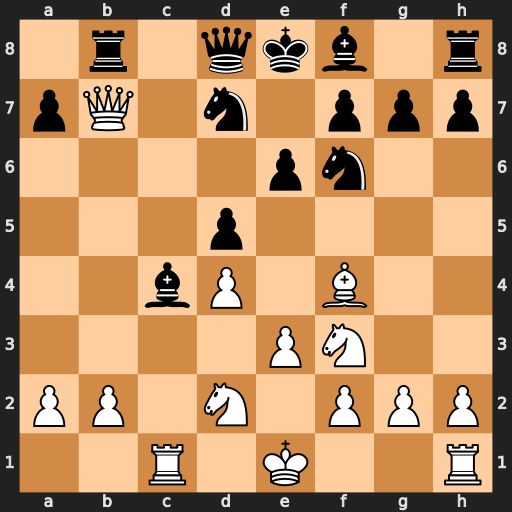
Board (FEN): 1r1qkb1r/pQ1n1ppp/4pn2/3p4/2bP1B2/4PN2/PP1N1PPP/2R1K2R
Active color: w
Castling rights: Kk
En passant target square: -
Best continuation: Bxb8 Qxb8 Qxb8+ Nxb8 Nxc4